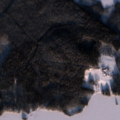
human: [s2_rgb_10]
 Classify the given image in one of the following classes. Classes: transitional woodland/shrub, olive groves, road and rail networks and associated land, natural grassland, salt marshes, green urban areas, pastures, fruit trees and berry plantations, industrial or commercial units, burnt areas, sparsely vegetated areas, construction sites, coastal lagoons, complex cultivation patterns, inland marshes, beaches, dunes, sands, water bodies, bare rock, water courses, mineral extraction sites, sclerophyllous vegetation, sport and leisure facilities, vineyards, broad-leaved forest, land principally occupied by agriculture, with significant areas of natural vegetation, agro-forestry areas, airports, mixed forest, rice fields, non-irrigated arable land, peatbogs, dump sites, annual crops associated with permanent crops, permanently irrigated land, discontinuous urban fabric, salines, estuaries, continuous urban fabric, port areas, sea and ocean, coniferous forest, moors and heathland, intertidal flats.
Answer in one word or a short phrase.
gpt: non-irrigated arable land, coniferous forest, water bodies